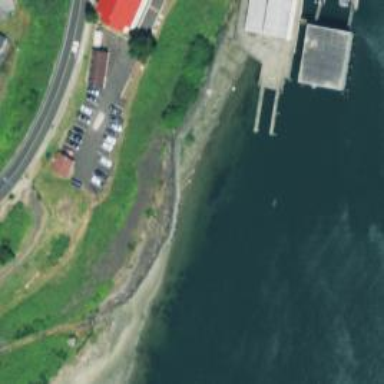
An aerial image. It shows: Pier designed for boat lift on the waterway.